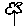
Label: flower